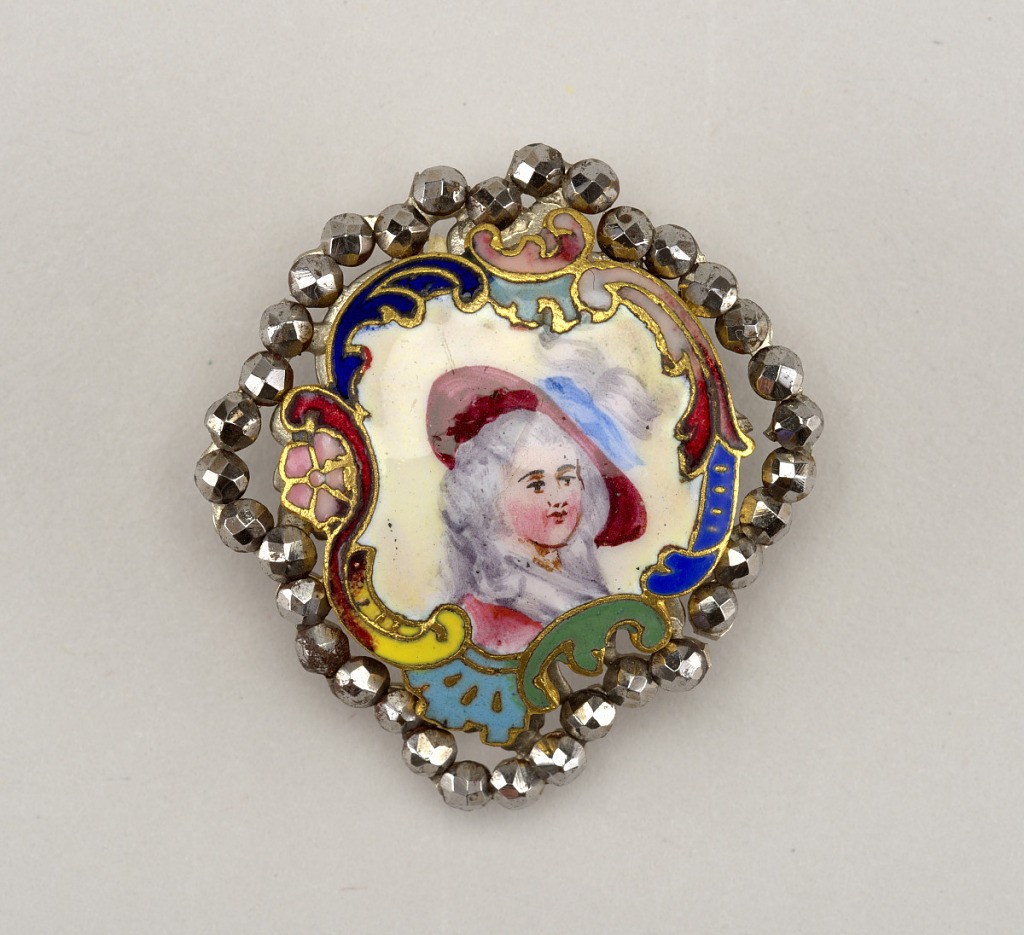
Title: Button
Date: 18th century
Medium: Enameled metal, steel beads
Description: Button with portrait of a lady